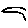
Label: bird